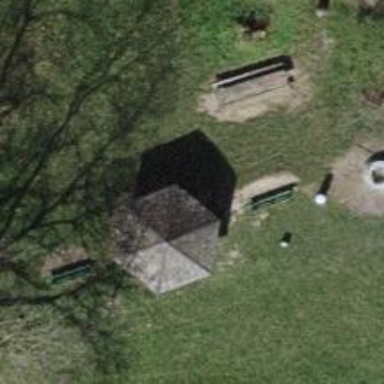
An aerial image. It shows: Shelter.